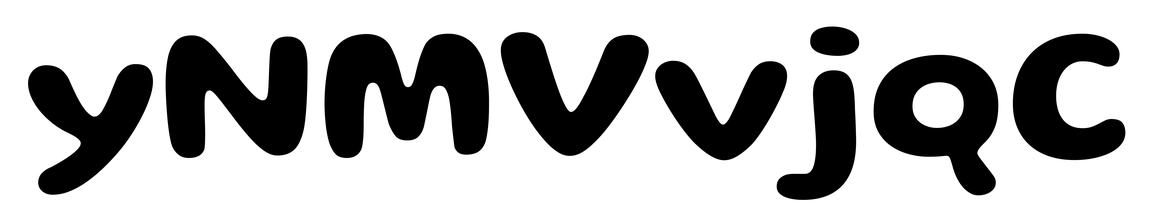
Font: Gluten_SemiBold